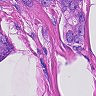
Metastatic tissue present: yes